Interaction volume radius: 5 \u00c5
Interaction volume height: 10 \u00c5
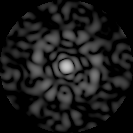
Disorder parameter: 0.8919